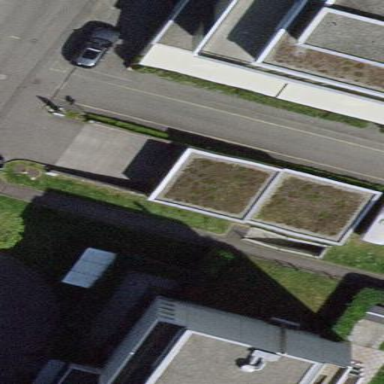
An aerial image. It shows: View of roof of building.